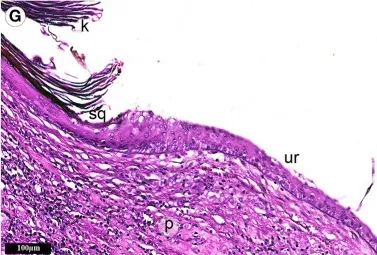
Fragments of the kidney and cystic lesion. (G) We also detected the focuses of chronic inflammatory infiltration.
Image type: pathology (h&e)